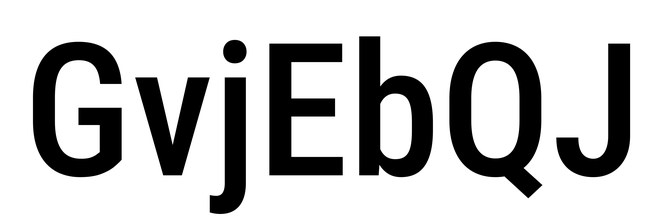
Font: Roboto_Condensed_Medium